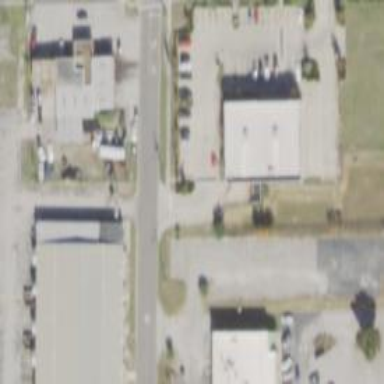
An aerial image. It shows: Unclassified road with asphalt surface. There is sidewalk on the left.